Question: I am working with the Google Maps Utility v2 / ClusterManager for Android. There is very little documentation on this, but for the most part I have it all working. I was just about to implement the 'OnClusterClickListener' Which i had assumed would allow me to iterate through the cluster..
ie:
mClusterManager.setOnClusterClickListener(new OnClusterClickListener(){
'''
@Override
public boolean onClusterClick(Cluster<mObject> cluster) {
for(int i =0; i<cluster.size(); i++){
Log.v("CLUSTER", "mObject's certain property is:"+ cluster.get(i).mProperty);
}
return false;
}
});
'''
But apparently that is not the case.. the cluster only has a few public methods as seen in the image below, and with no documentation that i can find, I was hoping someone had experience with this utility and could get me over this stupid hump.

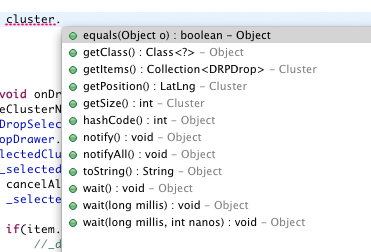
Answer: It looks like
'''
for (DRPDrop drop : cluster.getItems()) {
// do things with your object
}
'''
should work to iterate over your implementation of 'ClusterItem'.